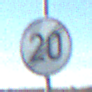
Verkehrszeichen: EndeGeschwindigkeit20
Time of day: MorningAfternoon
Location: Outdoor (Nature)
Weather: Clear
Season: Autumn
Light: Natural